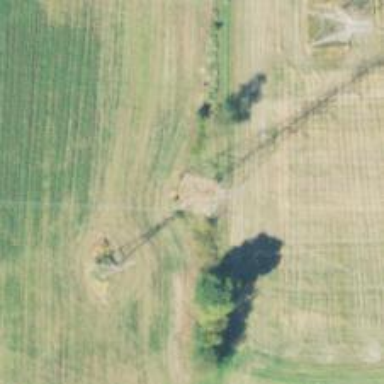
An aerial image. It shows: Lattice structure tower used for power distribution.